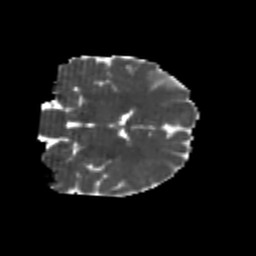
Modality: MD
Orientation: coronal
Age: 20
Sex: male
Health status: healthy
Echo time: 0.074 s